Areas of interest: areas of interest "Xiangjiang Home"
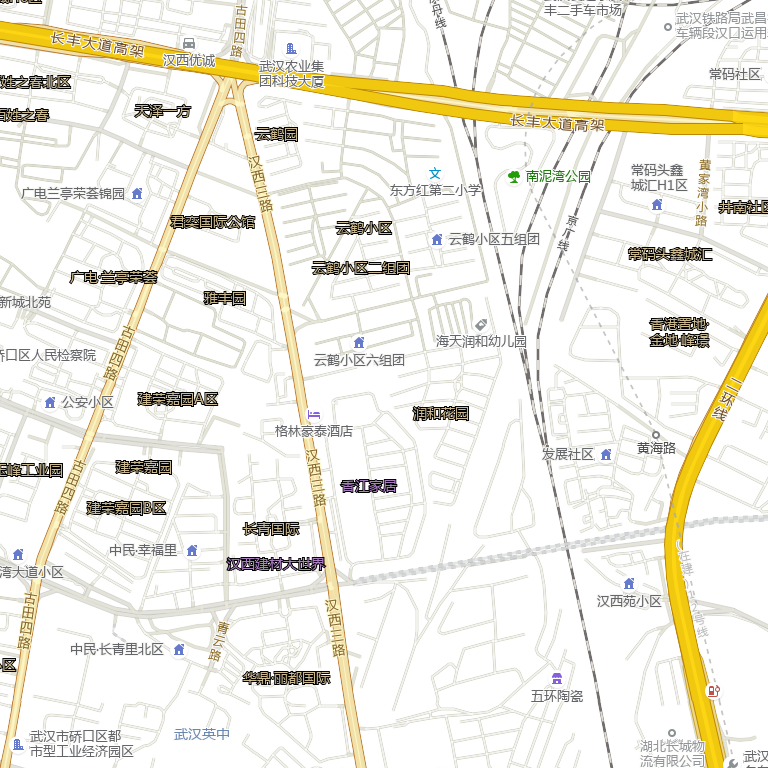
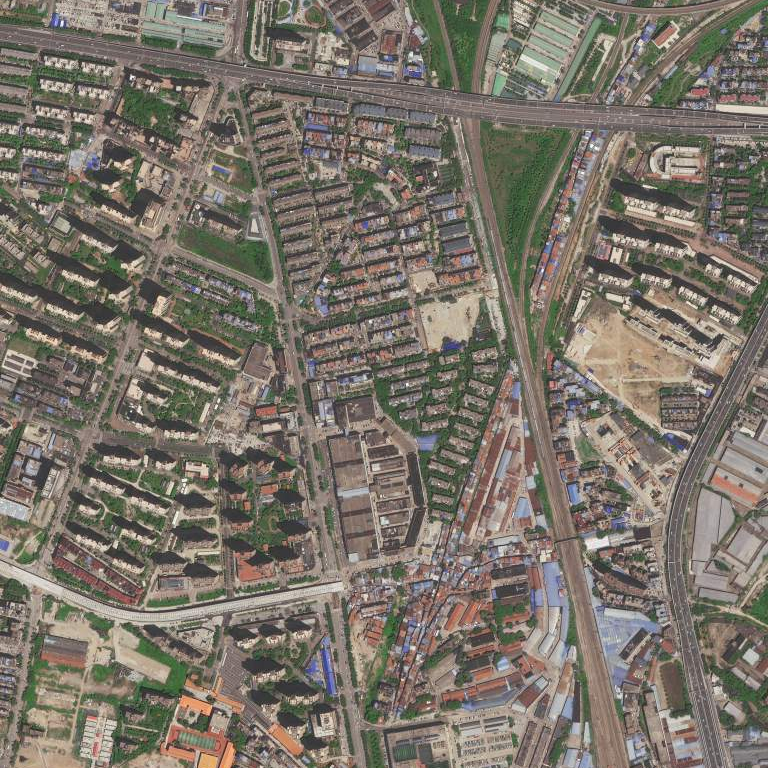